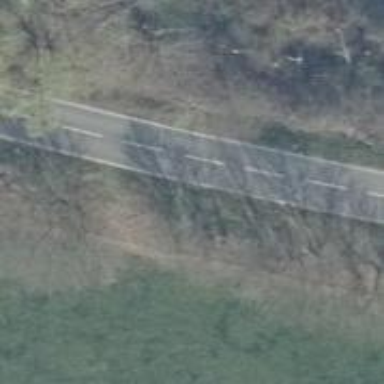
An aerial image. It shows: Asphalt road classified as tertiary.